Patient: sex F, age 54
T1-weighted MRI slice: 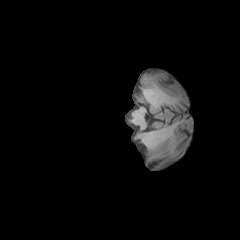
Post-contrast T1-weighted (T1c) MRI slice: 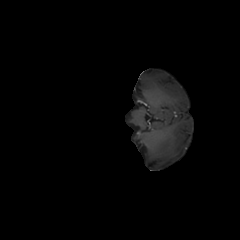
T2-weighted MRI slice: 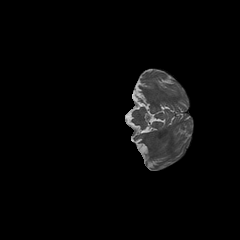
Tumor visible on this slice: no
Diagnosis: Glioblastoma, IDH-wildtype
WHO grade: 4